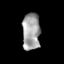
Tissue: skin
Cell type: Epithelial cells
Senescence score: 0.2659
Nuclear area (px): 643
Mean DAPI intensity: 162.182